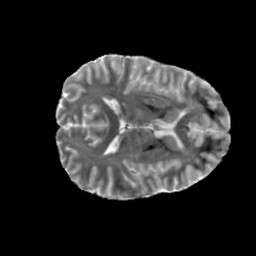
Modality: MD
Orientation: axial
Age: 27
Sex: female
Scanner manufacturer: siemens
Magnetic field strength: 6.98 T
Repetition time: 7.08 s
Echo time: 0.0756 s